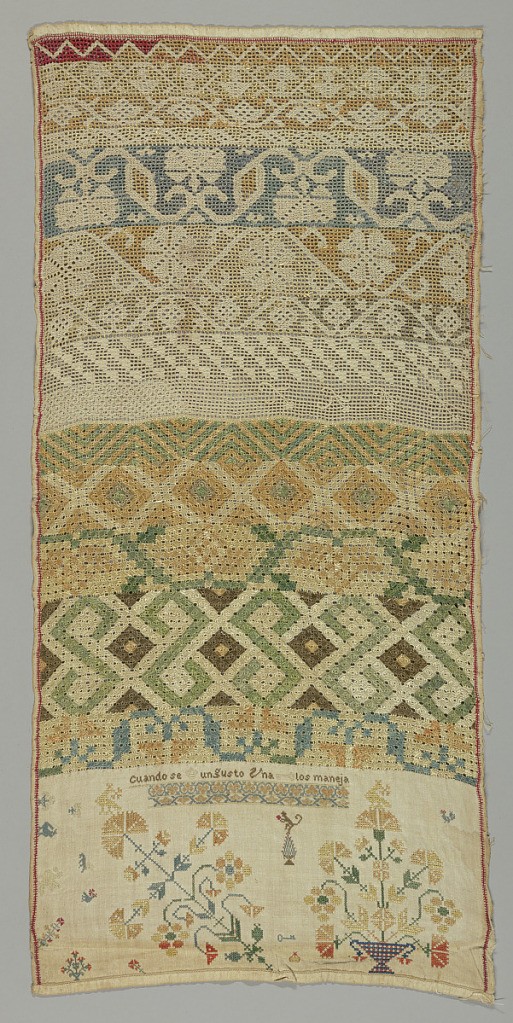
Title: Sampler
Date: early 19th century
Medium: silk and linen on linen Technique: cross, long-armed cross, double running, stem, "aztec" and deflected element work on plain weave foundation; counted stitches; hemmed at bottom and top; cut edge at right
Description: Several bands of withdrawn element work including several bands of Aztec stitch.  At the bottom, a series of vegetal and animal motifs including a monkey dancing on a tree.  Inscription: "Cuando se un gusto una los maneja" with objects between words, perhaps in the form of a rebus or pictogram.